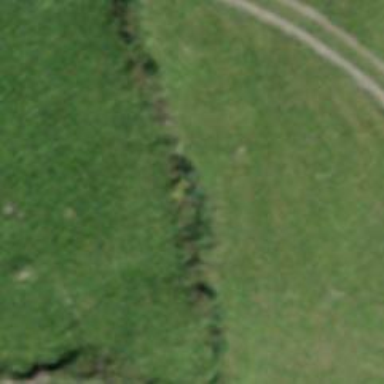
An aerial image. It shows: Dry stone wall barrier.